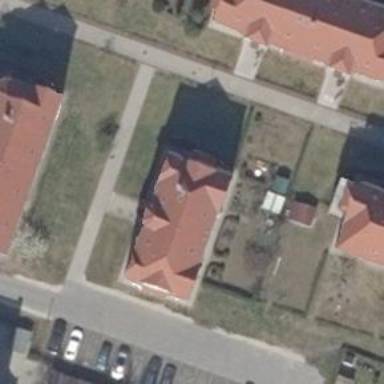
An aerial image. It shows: Hipped roof on residential building.